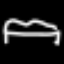
Label: bed